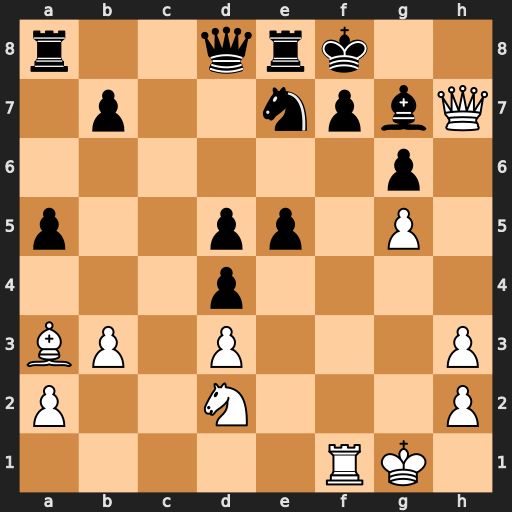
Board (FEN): r2qrk2/1p2npbQ/6p1/p2pp1P1/3p4/BP1P3P/P2N3P/5RK1
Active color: w
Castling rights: -
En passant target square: -
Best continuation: Nf3 Qb8 Nh4 Ra6 Nxg6+ Rxg6 Qxg6 Kg8 Qxf7+